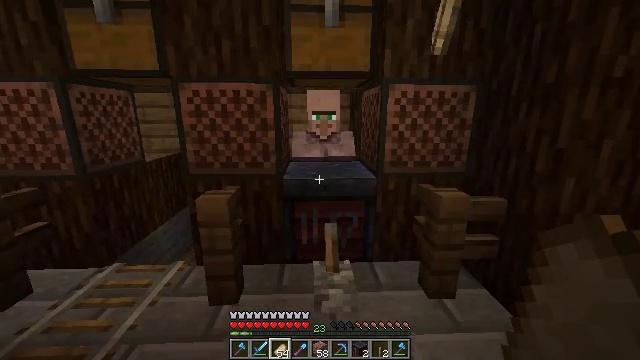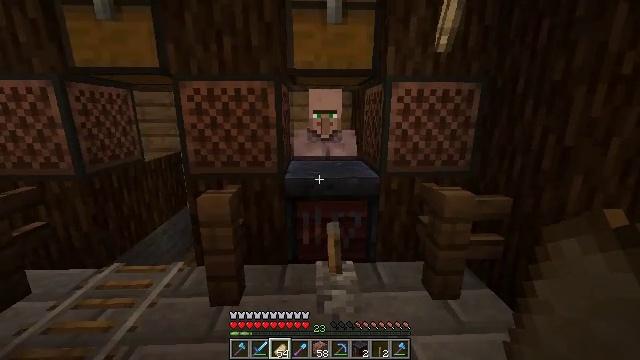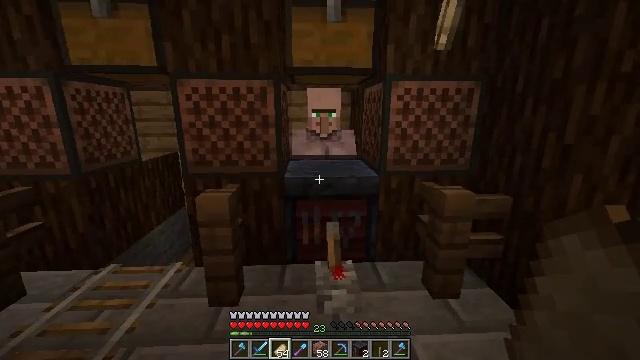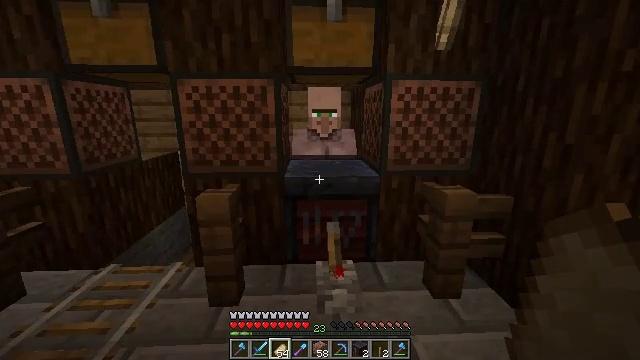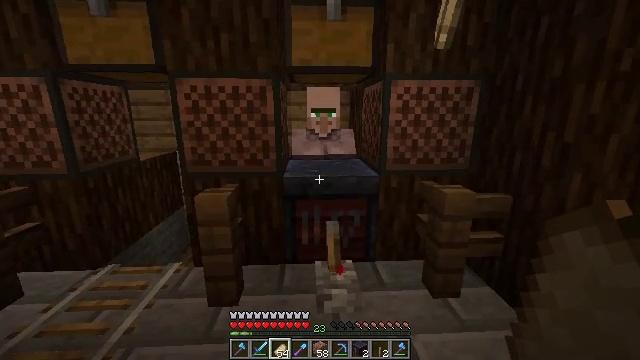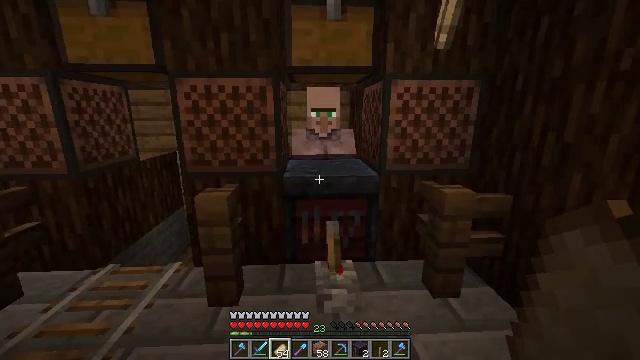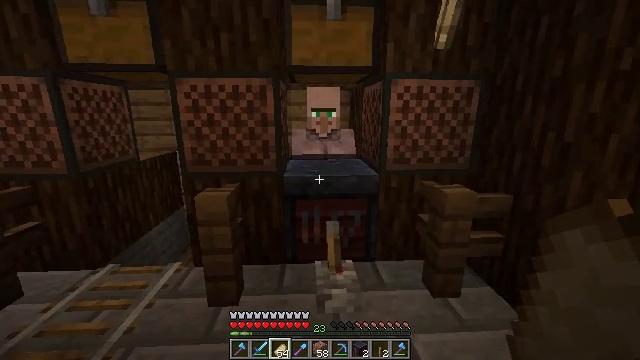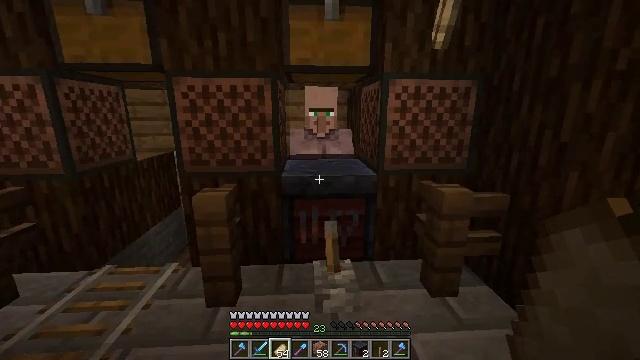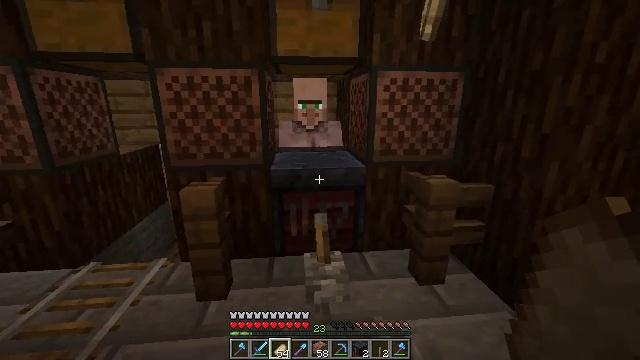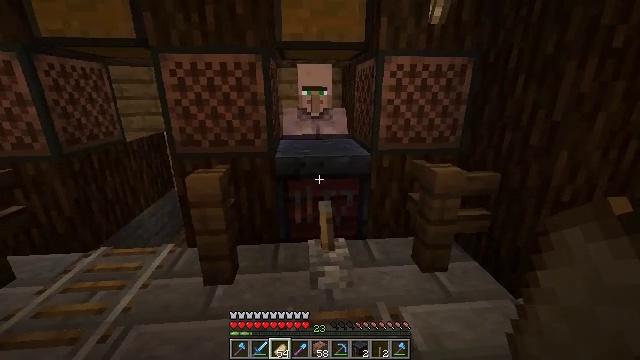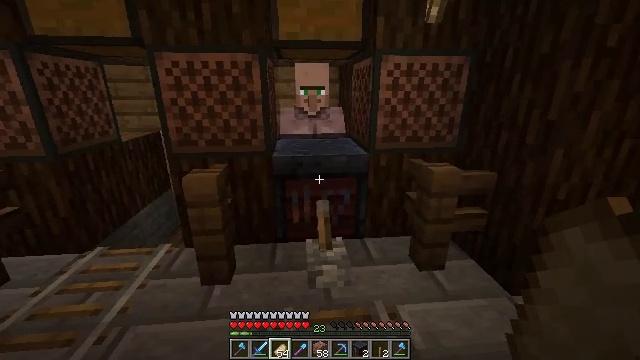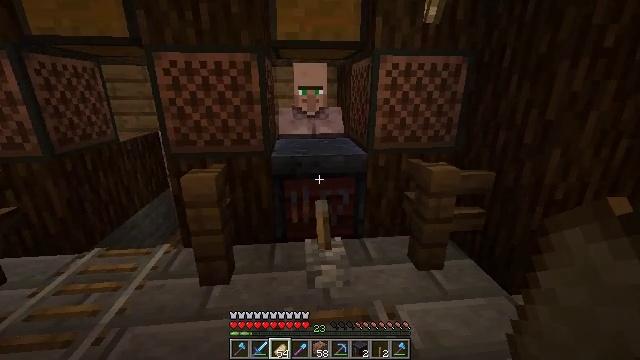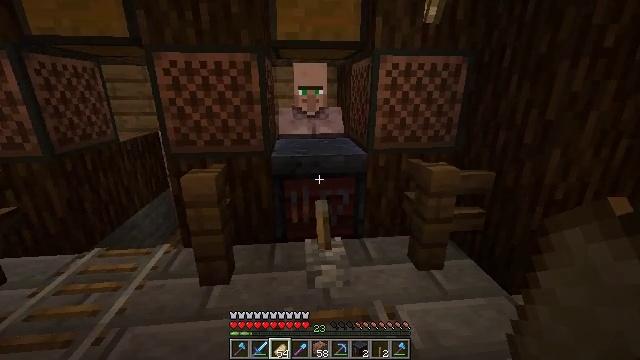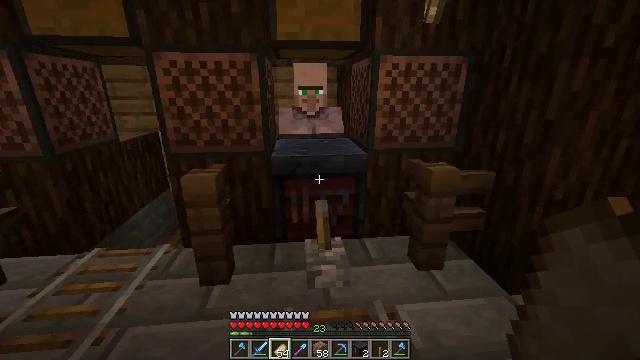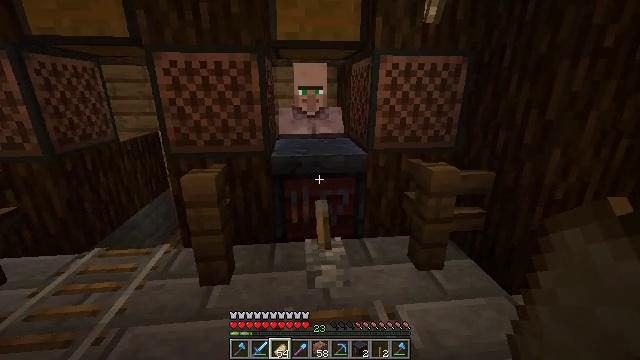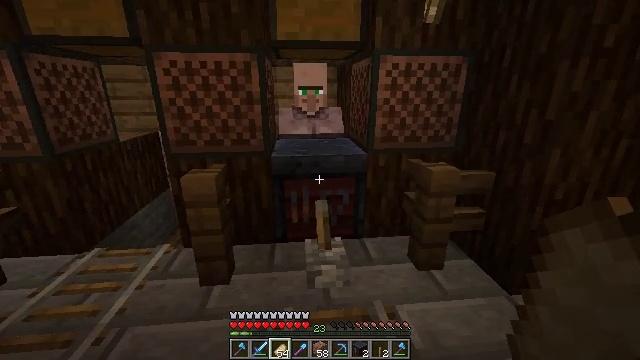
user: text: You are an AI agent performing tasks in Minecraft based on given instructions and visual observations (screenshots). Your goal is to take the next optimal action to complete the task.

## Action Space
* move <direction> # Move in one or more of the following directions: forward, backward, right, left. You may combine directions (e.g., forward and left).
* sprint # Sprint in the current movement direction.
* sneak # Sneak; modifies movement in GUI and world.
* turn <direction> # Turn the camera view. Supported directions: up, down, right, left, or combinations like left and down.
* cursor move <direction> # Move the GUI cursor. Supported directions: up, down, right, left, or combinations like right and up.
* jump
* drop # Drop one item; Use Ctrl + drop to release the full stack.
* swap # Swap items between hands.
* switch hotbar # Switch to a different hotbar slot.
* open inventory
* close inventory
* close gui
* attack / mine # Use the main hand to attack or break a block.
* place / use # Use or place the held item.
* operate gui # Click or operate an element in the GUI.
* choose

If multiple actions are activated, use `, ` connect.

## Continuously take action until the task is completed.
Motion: motion action
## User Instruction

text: Mine the smithing table.
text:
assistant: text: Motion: no_op
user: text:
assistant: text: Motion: no_op
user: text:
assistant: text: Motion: no_op
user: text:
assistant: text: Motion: no_op
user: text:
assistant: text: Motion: no_op
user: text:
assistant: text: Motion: no_op
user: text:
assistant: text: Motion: no_op
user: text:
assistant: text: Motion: turn right and down
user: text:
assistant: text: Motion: turn left and down
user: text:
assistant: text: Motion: no_op
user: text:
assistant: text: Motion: no_op
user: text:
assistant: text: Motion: no_op
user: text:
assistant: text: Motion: no_op
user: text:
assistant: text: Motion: no_op
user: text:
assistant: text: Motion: no_op
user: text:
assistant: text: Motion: turn right
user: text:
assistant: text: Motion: turn right
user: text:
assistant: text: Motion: turn right
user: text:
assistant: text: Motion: turn right and down
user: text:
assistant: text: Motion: turn right
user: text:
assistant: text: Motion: turn right and up
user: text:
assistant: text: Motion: turn right and up
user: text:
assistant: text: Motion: no_op
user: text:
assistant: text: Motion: no_op
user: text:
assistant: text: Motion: no_op
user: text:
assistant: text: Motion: no_op
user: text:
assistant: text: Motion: no_op
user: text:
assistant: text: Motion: move forward
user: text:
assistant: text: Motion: move forward
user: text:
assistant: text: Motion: move forward